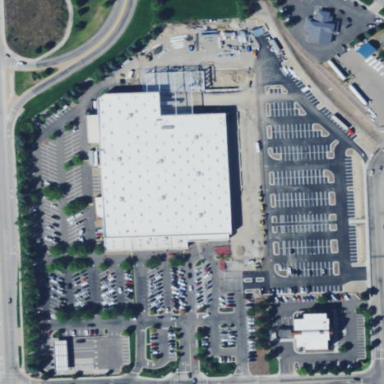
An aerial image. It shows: Retail area.